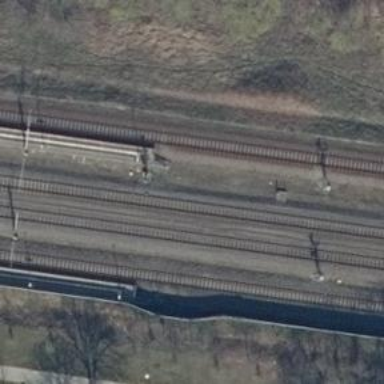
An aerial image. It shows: Railway signal.